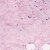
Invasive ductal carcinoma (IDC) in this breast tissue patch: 0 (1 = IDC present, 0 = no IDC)